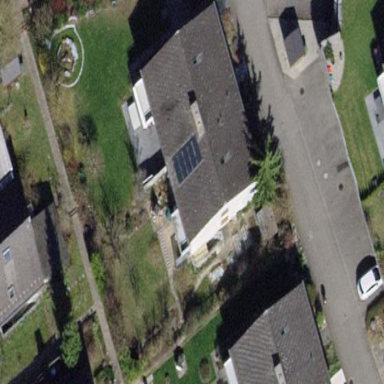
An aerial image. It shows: Building with tiled roof.